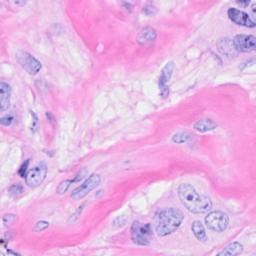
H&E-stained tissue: Breast